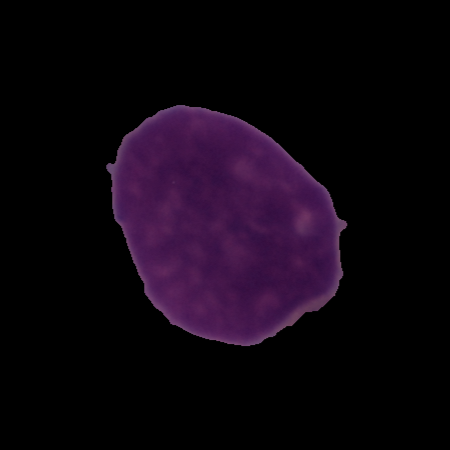
Label: cancer